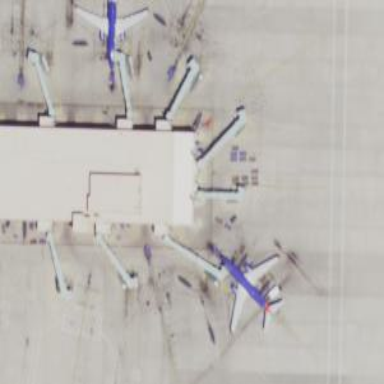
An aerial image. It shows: Airport gate.